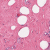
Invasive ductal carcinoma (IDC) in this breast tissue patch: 0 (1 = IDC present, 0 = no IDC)